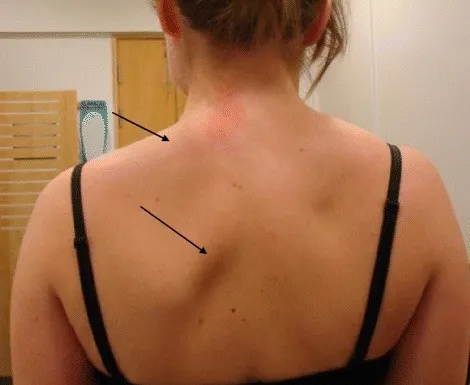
Left sided atrophy of the trapezius muscle and scapular winging (arrows).
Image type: medical_photograph (skin_photograph)